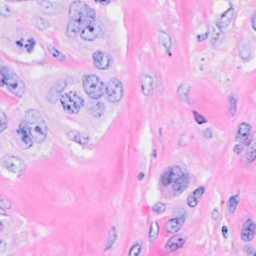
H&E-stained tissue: Breast